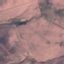
Label: HerbaceousVegetation